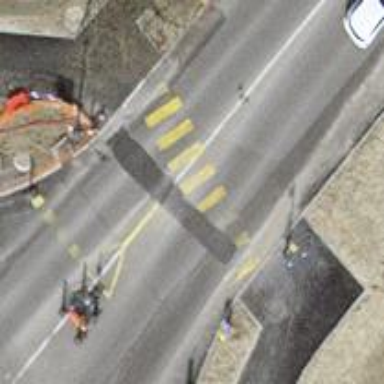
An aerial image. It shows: Marked footway crossing with visible markings.